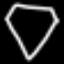
Label: diamond